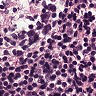
Metastatic tissue present: no